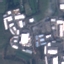
Label: Industrial